Question: I see an error in my console it says: , while I defined it already, also this live search doesn't return anything when I type it. It assume should work like <URL>.
gethint.php file:
'''
<?php
// Array with names
$a[] = "Anna";
$a[] = "Brittany";
$a[] = "Cinderella";
$a[] = "Diana";
$a[] = "Eva";
$a[] = "Fiona";
$a[] = "Gunda";
//Further names removed for Post
// get the q parameter from URL
$q = $_REQUEST["q"];
$hint = "";
// lookup all hints from array if $q is different from ""
if ($q !== "") {
$q = strtolower($q);
$len=strlen($q);
foreach($a as $name) {
if (stristr($q, substr($name, 0, $len))) {
if ($hint === "") {
$hint = $name;
} else {
$hint .= ", $name";
}
}
}
}
// Output "no suggestion" if no hint was found or output correct values
echo $hint === "" ? "no suggestion" : $hint;
?>
'''
index.php
'''
<html>
<head>
<script>
function showHint(str) {
if (str.length == 0) {
document.getElementById("txtHint").innerHTML = "";
return;
} else {
var xmlhttp = new XMLHttpRequest();
xmlhttp.onreadystatechange = function() {
if (xmlhttp.readyState == 4 && xmlhttp.status == 200) {
document.getElementById("txtHint").innerHTML = xmlhttp.responseText;
}
}
xmlhttp.open("GET","/gethint.php?q=" + str, true);
xmlhttp.send();
}
}
</script>
</head>
<body>
<p><b>Start typing a name in the input field below:</b></p>
<form>
First name: <input type="text" onkeyup="showHint(this.value)">
</form>
<p>Suggestions: <span id="txtHint"></span></p>
</body>
</html>
'''

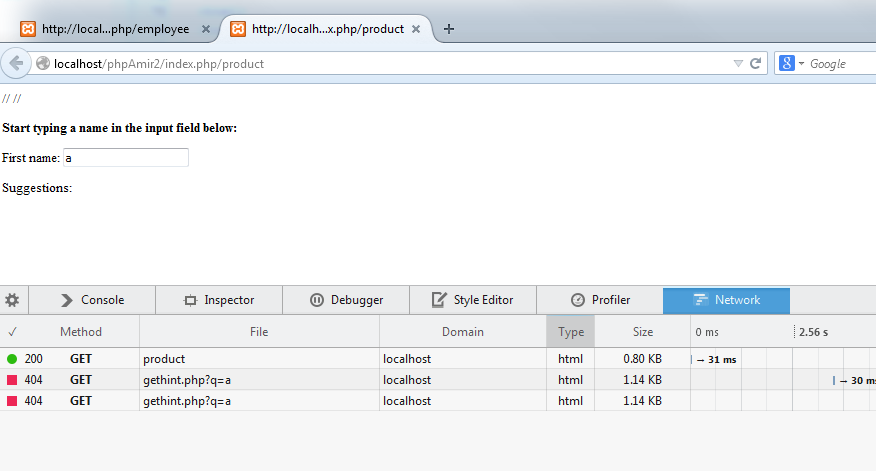
Answer: Your error is coming from the '__DIR__' which is not defined in your 'showHint' function. Remove this or update it to the correct path in which you're storing your autocomplete dictionary and you should be good.
To echo '__DIR__' as the path to your 'gethint.php' file, do the following:
'xmlhttp.open("GET","<?php echo __DIR__; ?>/gethint.php?q=" + str, true);'
However, i'm going to assume that you're not wanting to do '__DIR__' as your path. Ultimately it's up to you to figure out how to set the path to your 'gethint.php' file. We do not know the directory structure of your application or how where you have files stored.